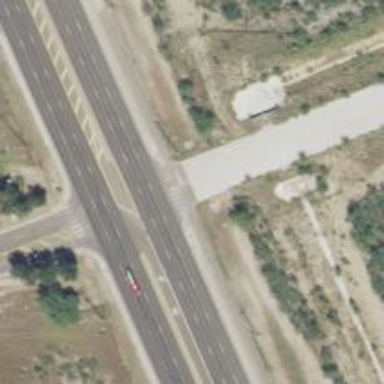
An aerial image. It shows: Trunk link highway.